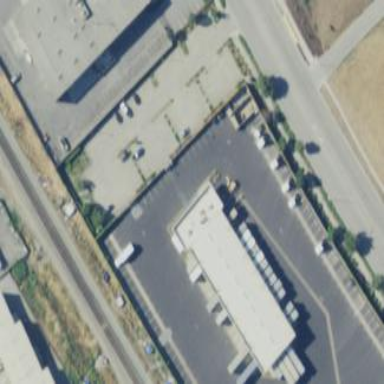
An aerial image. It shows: Parking area.